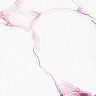
Metastatic tissue present: no